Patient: sex M, age 76
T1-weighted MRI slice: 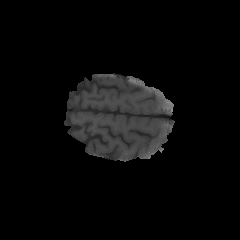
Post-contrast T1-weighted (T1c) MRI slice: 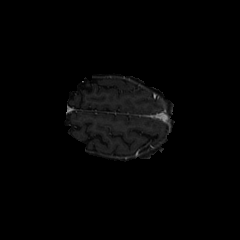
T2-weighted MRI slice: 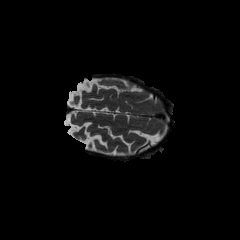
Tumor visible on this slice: no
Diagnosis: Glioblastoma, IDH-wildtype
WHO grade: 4